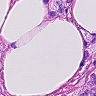
Metastatic tissue present: yes